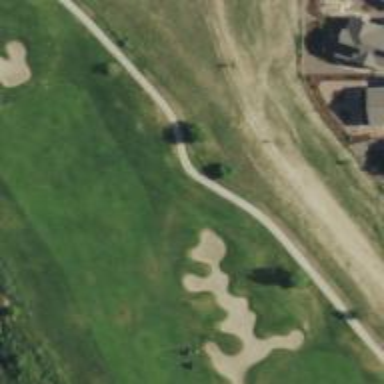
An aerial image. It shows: Service road used as golf cart path.